Field crop: maize
Growth stage: 2
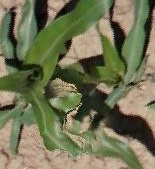
Species: maize